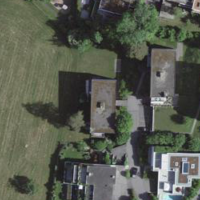
EUNIS habitat code: 55
Species observed at this site:
Pica pica
Passer domesticus
Cyanistes caeruleus
Fringilla coelebs